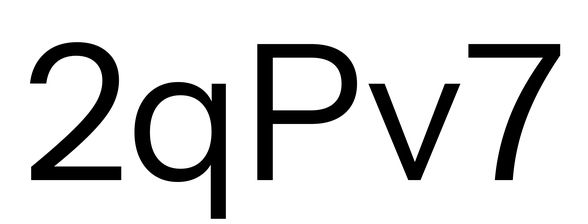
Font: InstrumentSans_Regular